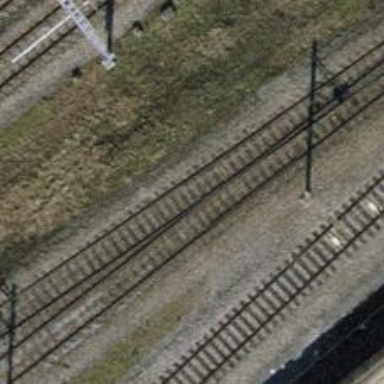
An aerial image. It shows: Single-track railway with electrified contact lines.